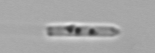
Label: Cerataulina_pelagica